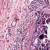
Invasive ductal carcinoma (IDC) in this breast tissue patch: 0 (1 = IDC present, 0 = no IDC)